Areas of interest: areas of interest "Business office"
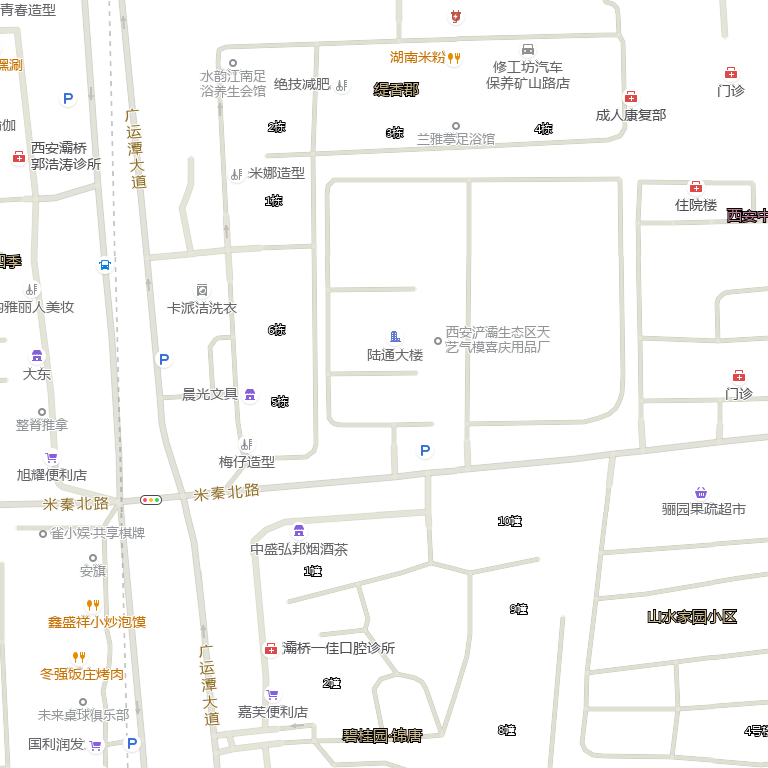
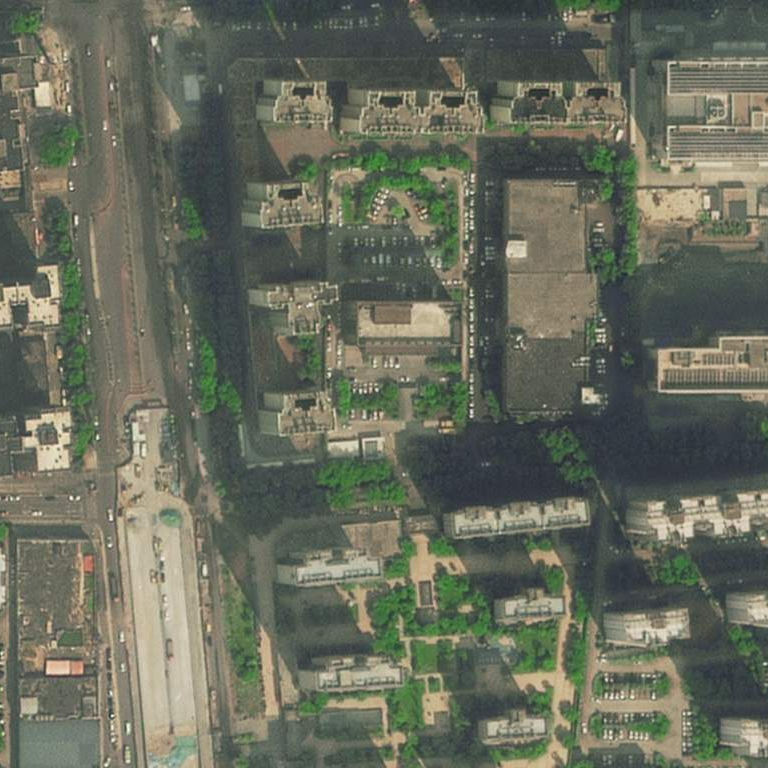